Question: I'm working on an android app that produces image effects on an image.
Below is the snapshot of my app:

As you can see, on the bottom - there is a horizontal scrollbar, and as the user touches one of the images on the horizontal scrollbar, the same effect is applied on the above image.
I've a total of 26 image effects and therefore 26 images in the horizontal scrollbar. Now, in my code, I've to find all those images and set their 's to a one particular listener.
I'm accomplishing the task in the following way:
'''
sepiaGreenishImage = (ImageView) findViewById(R.id.sepiaGreenish);
embossImage = (ImageView) findViewById(R.id.emboss);
sharpenImage = (ImageView) findViewById(R.id.sharpen);
slightYellowishImage = (ImageView) findViewById(R.id.ligth_yellow);
slightBluishImage = (ImageView) findViewById(R.id.light_blue);
slightReddishImage = (ImageView) findViewById(R.id.light_red);
slightGreenishImage = (ImageView) findViewById(R.id.light_green);
negativeImage = (ImageView) findViewById(R.id.negative);
greyScaleImage = (ImageView) findViewById(R.id.greyscale);
tintSeventyImage = (ImageView) findViewById(R.id.tint_at_70);
tintThirtyImage = (ImageView) findViewById(R.id.tint_at_30);
snowImage = (ImageView) findViewById(R.id.snow);
darkImage = (ImageView) findViewById(R.id.darken);
noiseImage = (ImageView) findViewById(R.id.noise);
flipImage = (ImageView) findViewById(R.id.flip);
rotateImage = (ImageView) findViewById(R.id.rotate);
gaussianBlurImage = (ImageView) findViewById(R.id.blur);
reddishImage = (ImageView) findViewById(R.id.reddish);
bluishImage = (ImageView) findViewById(R.id.bluish);
greenishImage = (ImageView) findViewById(R.id.greenish);
blackFilterImage = (ImageView) findViewById(R.id.black_filter);
increasedSepiaImage = (ImageView) findViewById(R.id.increased_sepia);
spiaBluishImage = (ImageView) findViewById(R.id.sepia_bluish);
brightImage = (ImageView) findViewById(R.id.brighten);
mirrorImage = (ImageView) findViewById(R.id.mirror);
'''
And then the following way, I'm setting onClickListener:
'''
sepiaGreenishImage.setOnClickListener(this);
embossImage.setOnClickListener(this);
sharpenImage.setOnClickListener(this);
slightYellowishImage.setOnClickListener(this);
slightBluishImage.setOnClickListener(this);
slightReddishImage.setOnClickListener(this);
slightGreenishImage.setOnClickListener(this);
negativeImage.setOnClickListener(this);
greyScaleImage.setOnClickListener(this);
tintSeventyImage.setOnClickListener(this);
tintThirtyImage.setOnClickListener(this);
snowImage.setOnClickListener(this);
darkImage.setOnClickListener(this);
noiseImage.setOnClickListener(this);
flipImage.setOnClickListener(this);
rotateImage.setOnClickListener(this);
gaussianBlurImage.setOnClickListener(this);
reddishImage.setOnClickListener(this);
bluishImage.setOnClickListener(this);
greenishImage.setOnClickListener(this);
blackFilterImage.setOnClickListener(this);
increasedSepiaImage.setOnClickListener(this);
spiaBluishImage.setOnClickListener(this);
brightImage.setOnClickListener(this);
mirrorImage.setOnClickListener(this);
'''
Now, my question is how can I apply any kind of refactoring? Because I'm repeating myself a lot. Any kind of loop or similar thing might help me a lot!
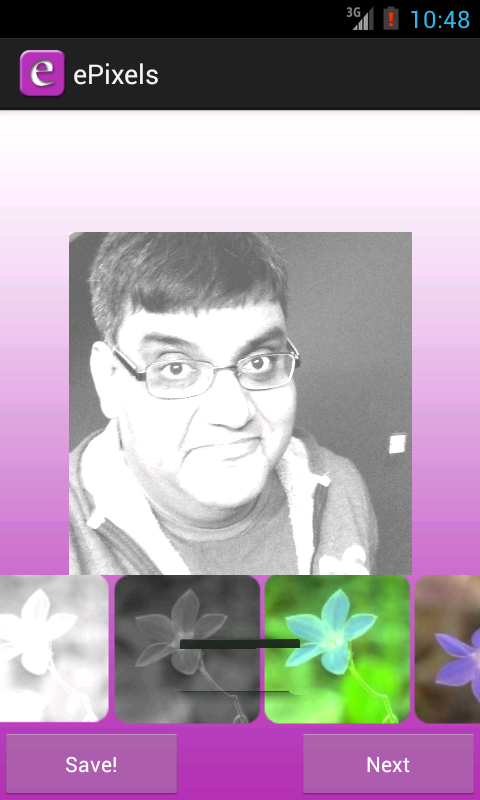
Answer: To do this programmatically, you could do something like:
'''
ViewGroup buttonGroup = (ViewGroup) findViewById(R.id.image_effect_buttons);
for (int i = 0; i < buttonGroup.getChildCount(); i++) {
ImageView imageView = (ImageView) buttonGroup.getChildAt(i);
imageView.setOnClickListener(this);
}
'''
Where "image_effect_buttons" is the id of whatever view (guessing a LinearLayout?) contains those image buttons. Note that this will cause problems if that ViewGroup contains any other children aside from the ImageViews you want to attach this listener to, but it's the simplest way to avoid enumerating them explicitly.